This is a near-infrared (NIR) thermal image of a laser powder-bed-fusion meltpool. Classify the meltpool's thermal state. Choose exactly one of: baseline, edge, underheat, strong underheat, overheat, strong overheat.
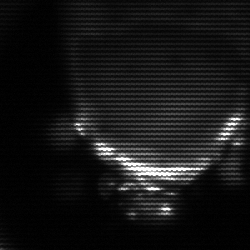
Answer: edge